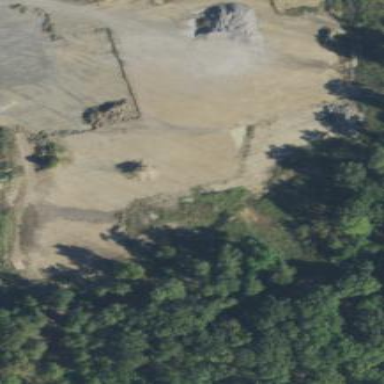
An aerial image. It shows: Quarry area.